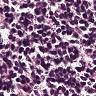
Metastatic tissue present: no